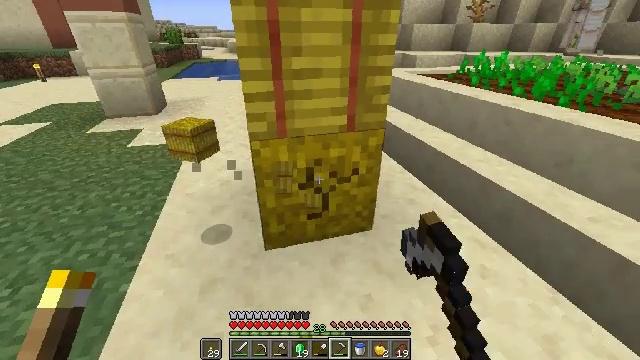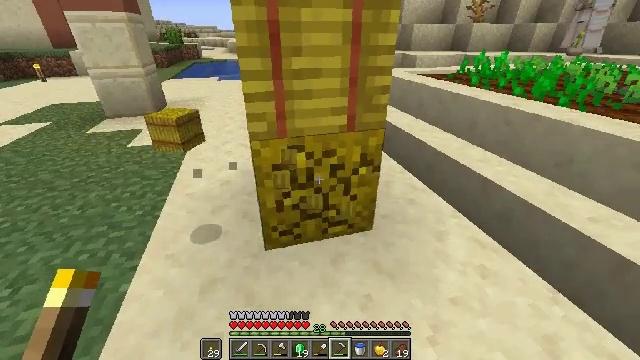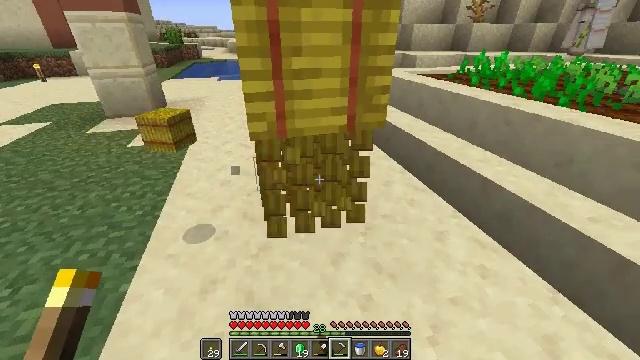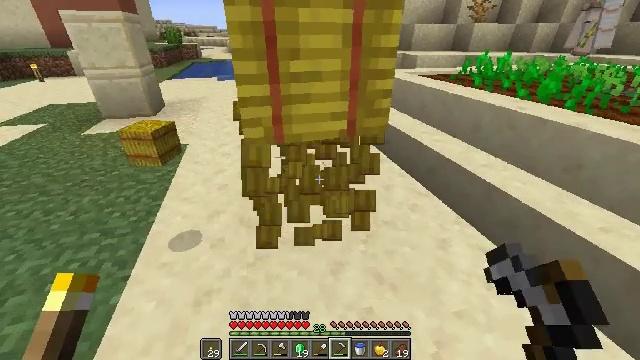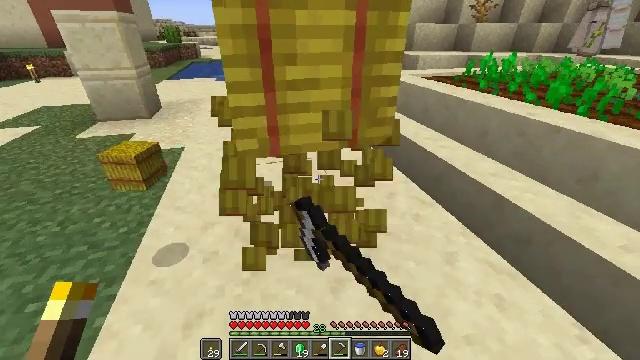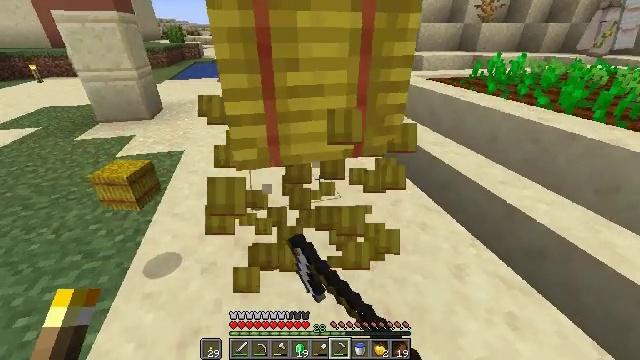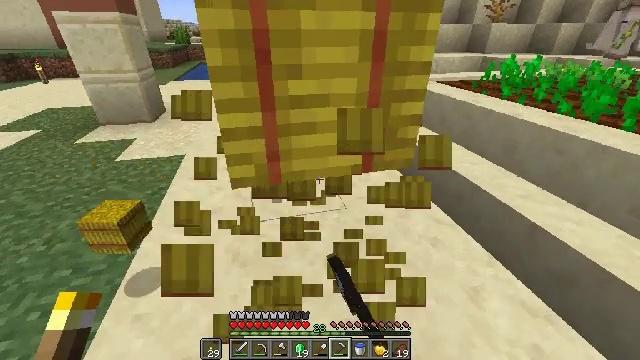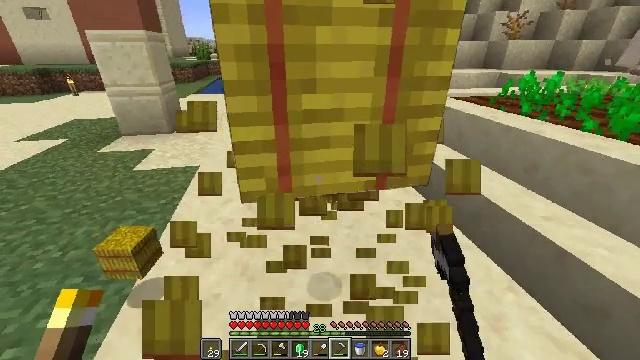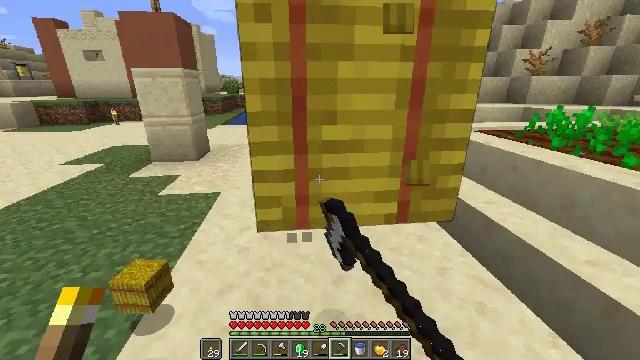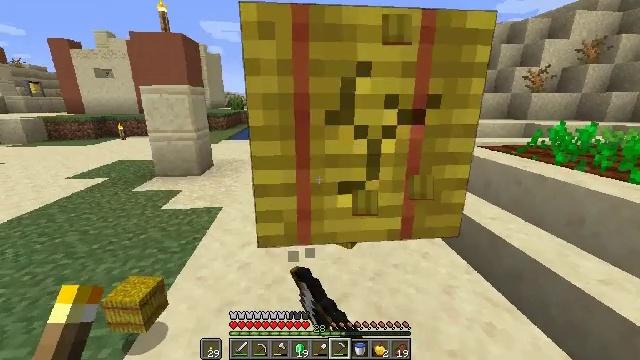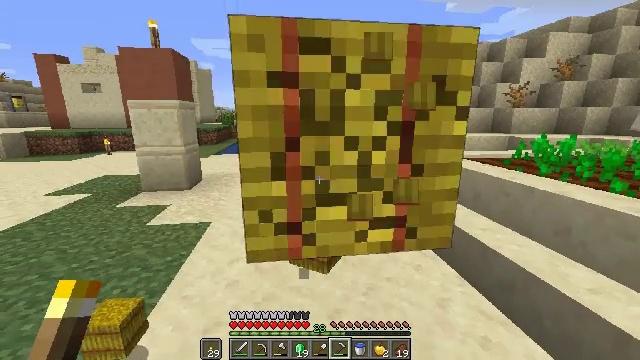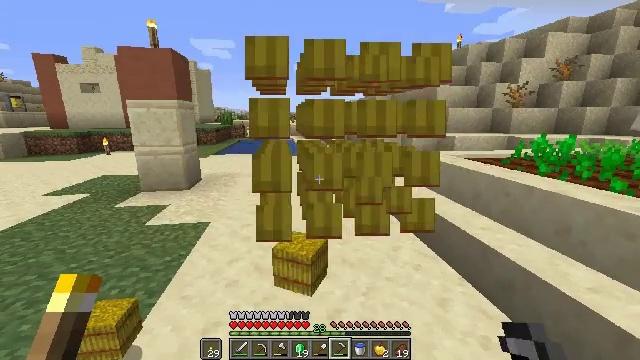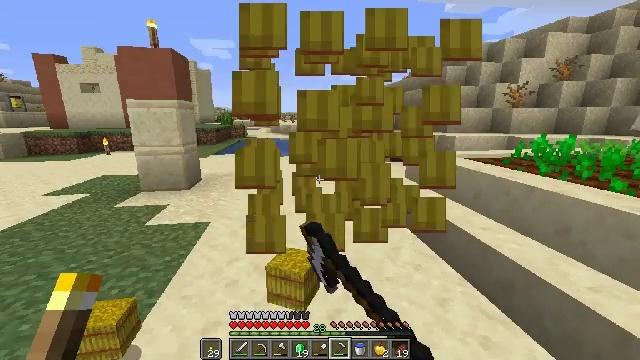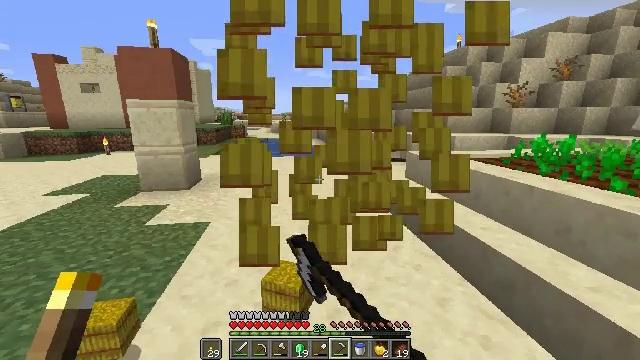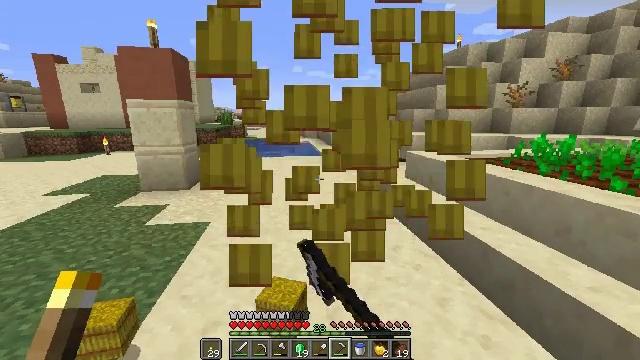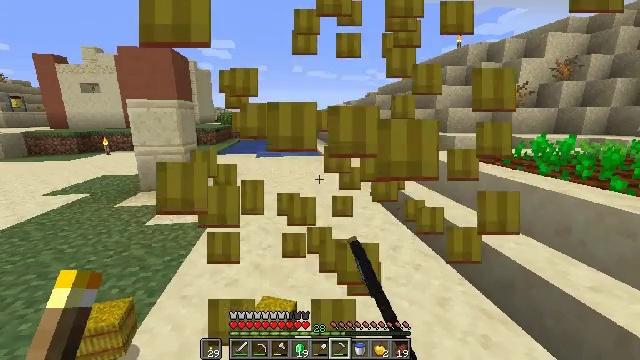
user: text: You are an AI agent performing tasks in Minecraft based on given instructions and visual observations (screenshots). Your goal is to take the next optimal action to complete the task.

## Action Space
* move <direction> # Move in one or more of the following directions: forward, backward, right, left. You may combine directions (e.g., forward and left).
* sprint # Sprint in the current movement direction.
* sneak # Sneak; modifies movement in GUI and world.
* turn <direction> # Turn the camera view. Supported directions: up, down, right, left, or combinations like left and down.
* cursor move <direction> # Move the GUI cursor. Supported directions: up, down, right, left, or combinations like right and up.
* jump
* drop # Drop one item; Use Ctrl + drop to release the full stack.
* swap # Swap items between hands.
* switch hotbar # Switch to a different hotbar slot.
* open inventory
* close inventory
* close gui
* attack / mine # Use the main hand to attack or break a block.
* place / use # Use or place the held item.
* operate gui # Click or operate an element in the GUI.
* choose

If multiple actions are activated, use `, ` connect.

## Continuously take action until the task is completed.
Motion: motion action
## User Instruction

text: Break the hay block to collect it.
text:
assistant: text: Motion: attack / mine
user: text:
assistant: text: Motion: attack / mine
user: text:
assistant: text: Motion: move forward, attack / mine
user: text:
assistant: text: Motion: move forward, attack / mine
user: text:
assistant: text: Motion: move forward, attack / mine
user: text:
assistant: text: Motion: turn left, attack / mine
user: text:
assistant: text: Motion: turn left and up, attack / mine
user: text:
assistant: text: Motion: turn left and up, attack / mine
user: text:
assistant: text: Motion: turn up, attack / mine
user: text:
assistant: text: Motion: turn right and up, attack / mine
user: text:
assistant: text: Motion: attack / mine
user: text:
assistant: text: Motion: attack / mine
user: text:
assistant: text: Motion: attack / mine
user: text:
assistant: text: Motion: attack / mine
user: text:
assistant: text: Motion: attack / mine
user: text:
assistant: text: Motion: attack / mine
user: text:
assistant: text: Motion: no_op
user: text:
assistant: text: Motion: move forward
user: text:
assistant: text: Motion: move forward
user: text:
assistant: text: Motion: move forward
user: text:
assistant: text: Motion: move forward
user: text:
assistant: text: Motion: move forward
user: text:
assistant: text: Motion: move forward
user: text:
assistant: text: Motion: move forward
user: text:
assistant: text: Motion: move forward, turn left
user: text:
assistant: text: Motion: move forward, turn left and down
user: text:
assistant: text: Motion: move forward, turn left and down
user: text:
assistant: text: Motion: move forward, turn left
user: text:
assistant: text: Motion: move forward, sprint, turn left
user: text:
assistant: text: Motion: move forward, sprint, turn left and down